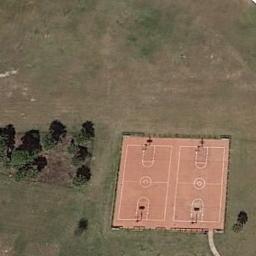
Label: basketball_court